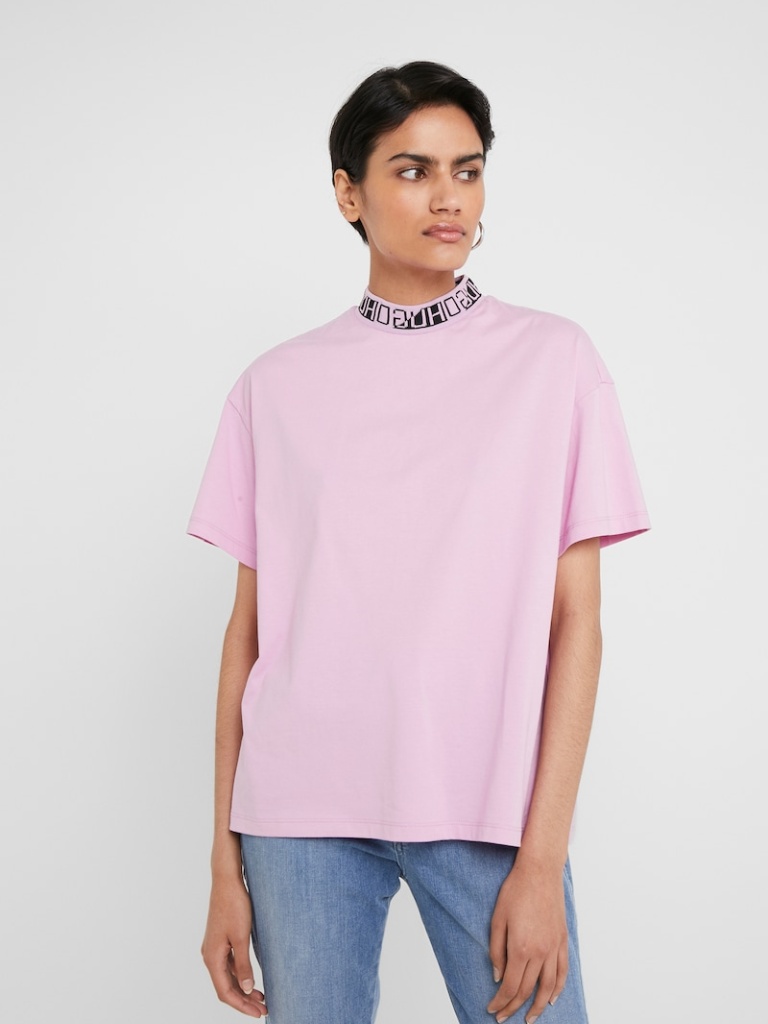
cotton relaxed short sleeve waist length Untucked mock t-shirt